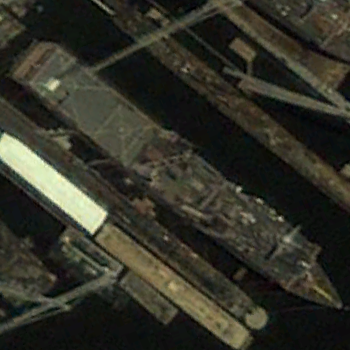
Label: combat